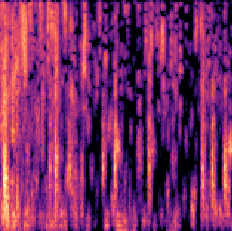
Sound class: Rain